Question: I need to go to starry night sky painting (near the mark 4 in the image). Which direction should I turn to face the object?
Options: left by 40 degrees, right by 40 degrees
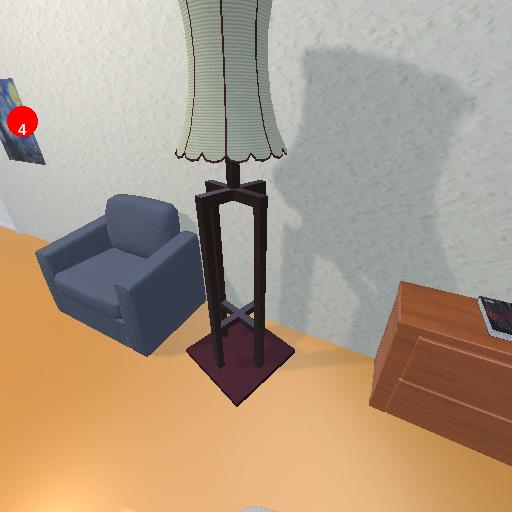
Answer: left by 40 degrees